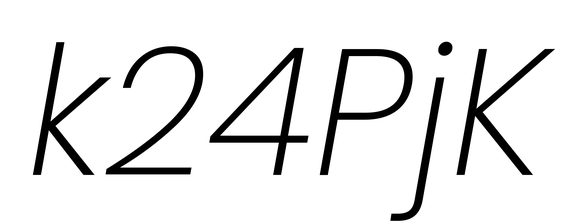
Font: Poppins-ExtraLightItalic